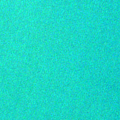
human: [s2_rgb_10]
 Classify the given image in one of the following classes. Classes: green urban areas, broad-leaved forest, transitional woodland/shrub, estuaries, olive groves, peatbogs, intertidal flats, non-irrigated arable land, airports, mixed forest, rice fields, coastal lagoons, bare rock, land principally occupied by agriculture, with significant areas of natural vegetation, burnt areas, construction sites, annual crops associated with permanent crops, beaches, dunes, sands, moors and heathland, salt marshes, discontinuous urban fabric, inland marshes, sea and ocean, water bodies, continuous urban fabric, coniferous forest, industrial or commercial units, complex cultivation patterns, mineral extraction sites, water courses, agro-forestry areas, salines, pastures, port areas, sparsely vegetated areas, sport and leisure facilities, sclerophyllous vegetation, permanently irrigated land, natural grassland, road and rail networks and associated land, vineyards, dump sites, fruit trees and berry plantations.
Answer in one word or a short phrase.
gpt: sea and ocean